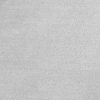
Atmospheric dust classification: dusty